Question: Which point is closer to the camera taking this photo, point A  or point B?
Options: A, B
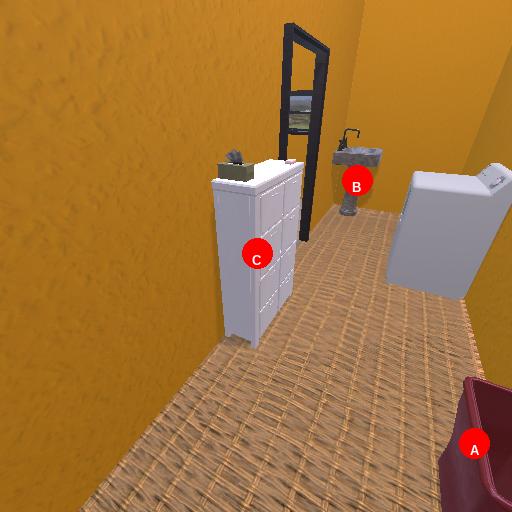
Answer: A